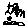
Label: sun